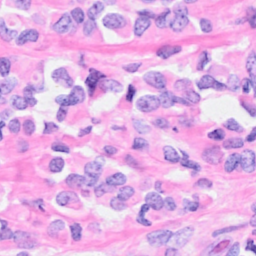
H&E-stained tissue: Breast